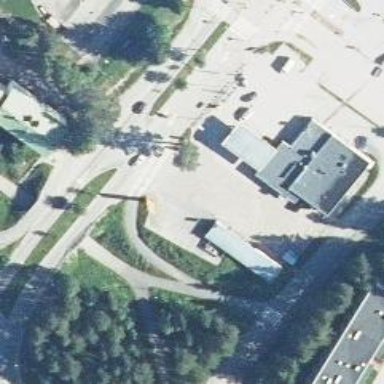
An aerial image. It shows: Asphalt cycleway with zebra crossing for cyclists.